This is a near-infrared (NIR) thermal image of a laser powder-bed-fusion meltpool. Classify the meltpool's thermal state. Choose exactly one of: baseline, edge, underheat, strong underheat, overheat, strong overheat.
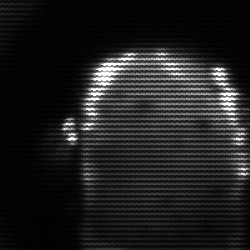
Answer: baseline